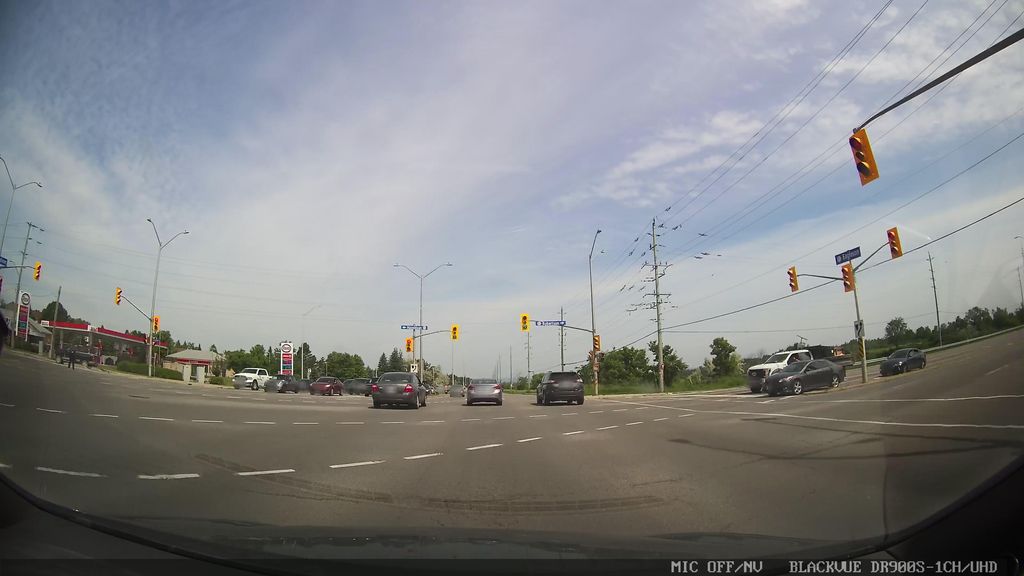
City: ottawa-gatineau